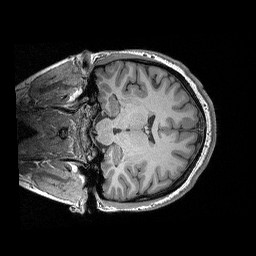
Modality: T1w
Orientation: coronal
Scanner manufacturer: siemens
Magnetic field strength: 3 T
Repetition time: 2.3 s
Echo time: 0.00298 s